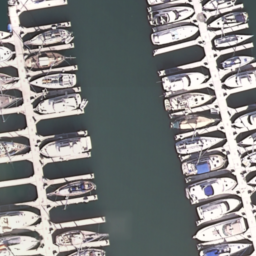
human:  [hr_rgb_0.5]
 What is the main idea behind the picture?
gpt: harbor